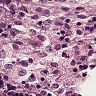
Metastatic tissue present: no